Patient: sex M, age 45
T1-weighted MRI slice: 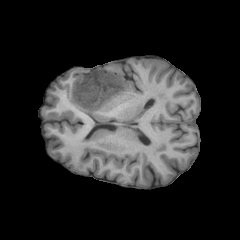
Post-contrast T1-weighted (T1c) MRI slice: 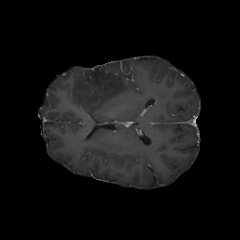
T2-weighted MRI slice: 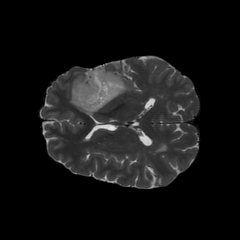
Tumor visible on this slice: yes
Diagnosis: Oligodendroglioma, IDH-mutant, 1p/19q-codeleted
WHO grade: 2